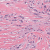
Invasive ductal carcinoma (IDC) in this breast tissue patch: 1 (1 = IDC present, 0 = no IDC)